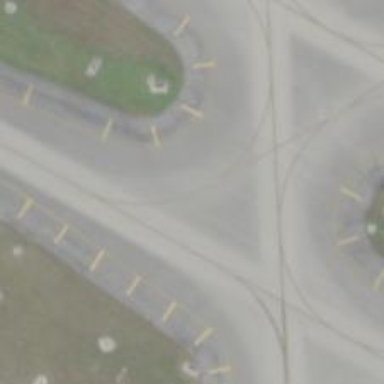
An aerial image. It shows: View of taxiway at the airport.